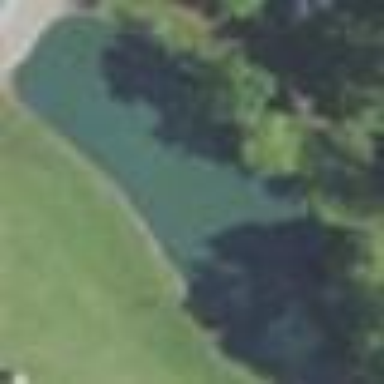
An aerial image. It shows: Serene pond surrounded by nature.